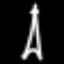
Label: The Eiffel Tower